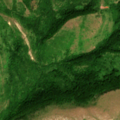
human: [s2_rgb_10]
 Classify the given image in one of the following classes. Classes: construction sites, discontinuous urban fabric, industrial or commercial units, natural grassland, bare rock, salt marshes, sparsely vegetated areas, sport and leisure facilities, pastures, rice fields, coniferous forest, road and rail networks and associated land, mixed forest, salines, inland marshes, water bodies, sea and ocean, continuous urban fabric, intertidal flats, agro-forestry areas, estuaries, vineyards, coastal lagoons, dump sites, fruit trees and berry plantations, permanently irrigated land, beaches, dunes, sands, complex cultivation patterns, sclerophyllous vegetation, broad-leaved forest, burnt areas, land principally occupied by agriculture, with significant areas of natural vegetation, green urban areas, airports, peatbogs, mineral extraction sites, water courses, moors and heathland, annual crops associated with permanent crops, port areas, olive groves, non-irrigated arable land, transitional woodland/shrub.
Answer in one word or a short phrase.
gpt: broad-leaved forest, natural grassland, transitional woodland/shrub